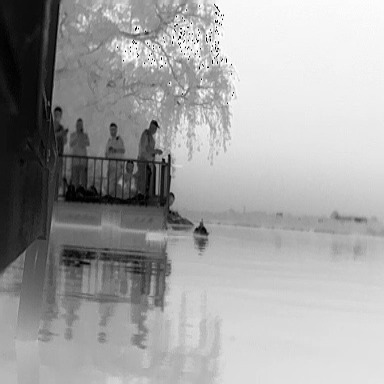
There is a canoe in the infrared image.